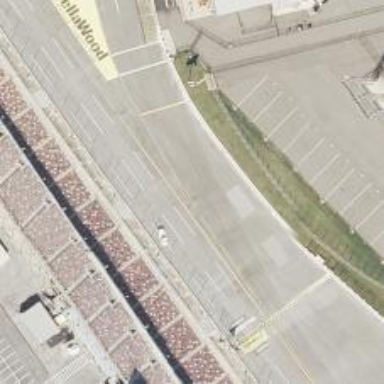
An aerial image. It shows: Motor sport raceway.